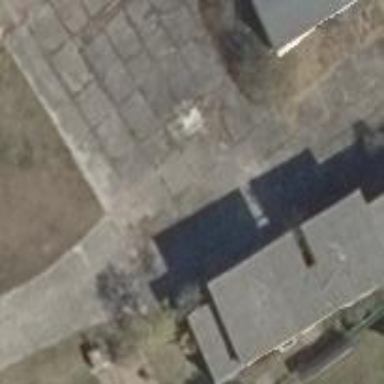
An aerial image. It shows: Part of building.